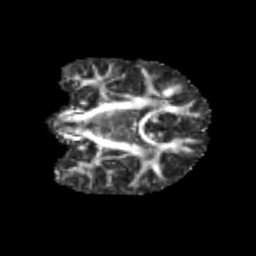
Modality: FA
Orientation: coronal
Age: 9
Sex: male
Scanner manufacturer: siemens
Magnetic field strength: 3 T
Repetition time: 3.8 s
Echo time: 0.07 s